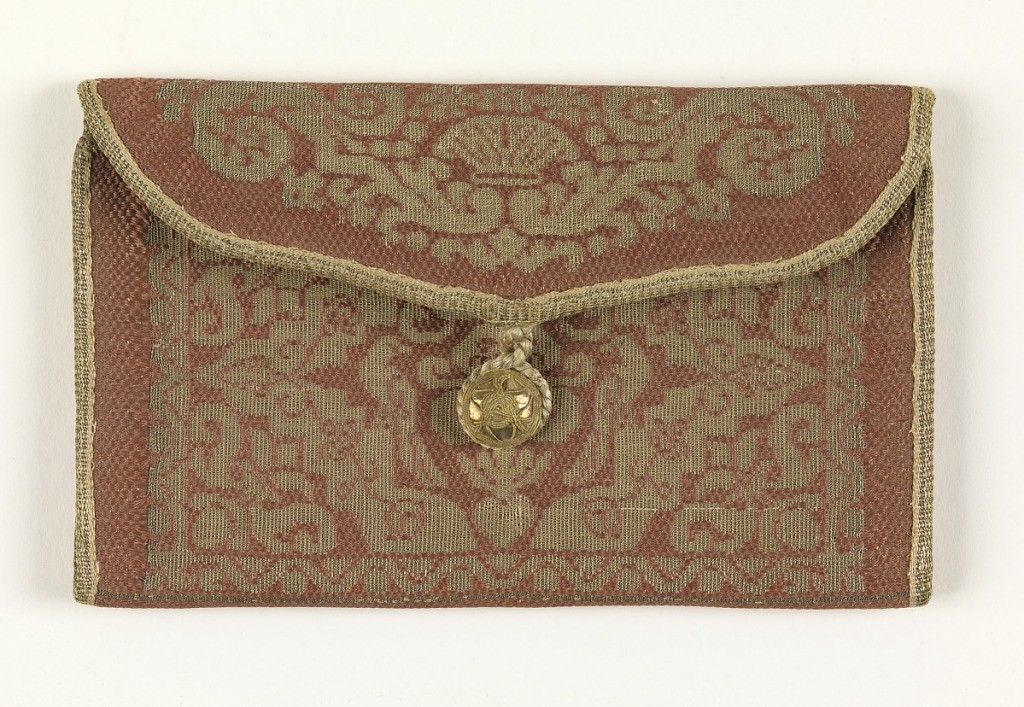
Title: Purse
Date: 1640–1700
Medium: silk, gold-wrapped silk (ID: Lab) Technique: tapestry woven
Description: Small purse of deep rose silk with a pattern in greenish-white, shot with metal. Pattern is a symmetrical arrangement of a crown in the center with highly stylized vine forms. Same pattern front and back. Purse is an envelope shape with a silk loop and button to fasten. Blue taffeta lining.